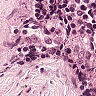
Metastatic tissue present: no